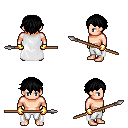
a pixel art fantasy rpg character, male body template, human, light skin, white cape, white pants, black short bangs hairstyle, gold gloves, spear, four views (front, back, left, right), 2x2 character sprite sheet, small pixel art, hard edges, no anti-aliasing